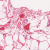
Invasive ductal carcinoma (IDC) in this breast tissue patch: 0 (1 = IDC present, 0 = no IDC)